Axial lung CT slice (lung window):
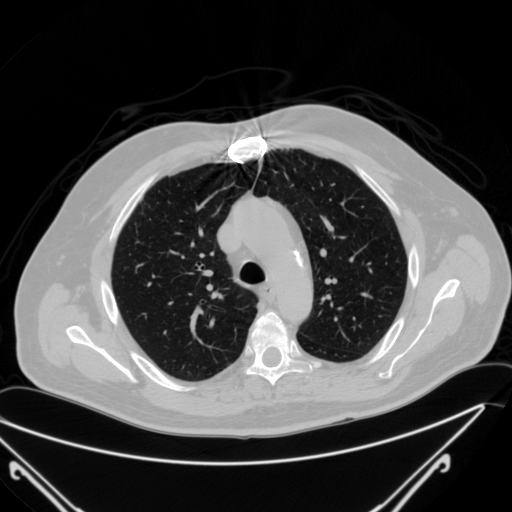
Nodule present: no